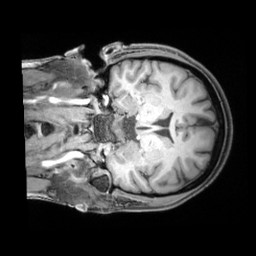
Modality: T1w
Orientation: coronal
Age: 49
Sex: female
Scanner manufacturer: siemens
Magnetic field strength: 3 T
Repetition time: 1.97 s
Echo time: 0.00206 s